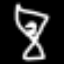
Label: hourglass